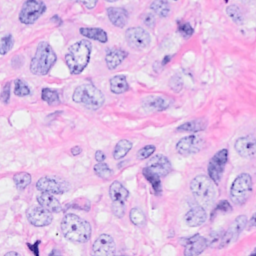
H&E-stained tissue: Breast